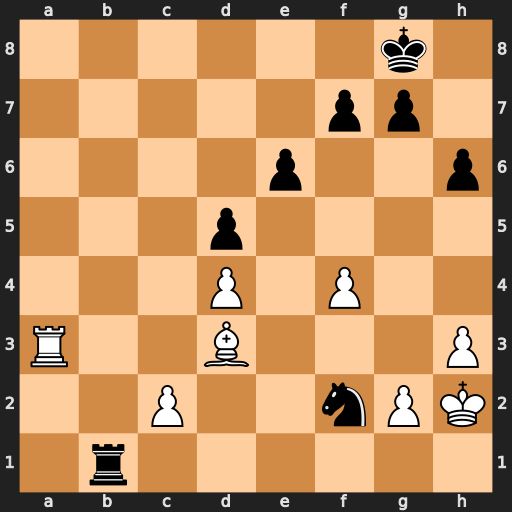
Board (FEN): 6k1/5pp1/4p2p/3p4/3P1P2/R2B3P/2P2nPK/1r6
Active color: w
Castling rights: -
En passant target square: -
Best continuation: Ra8+ Rb8 Rxb8#